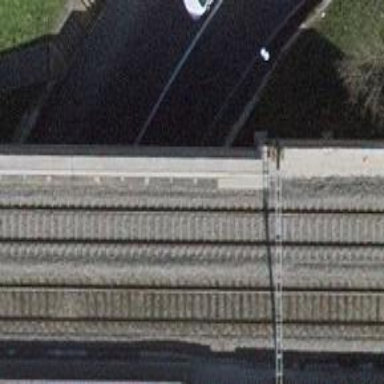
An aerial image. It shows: Single-track railway bridge with contact lines for electrification.